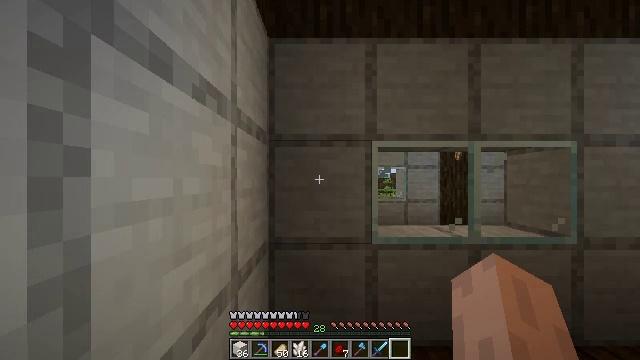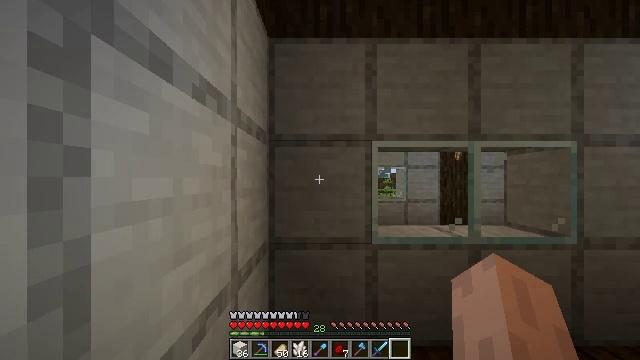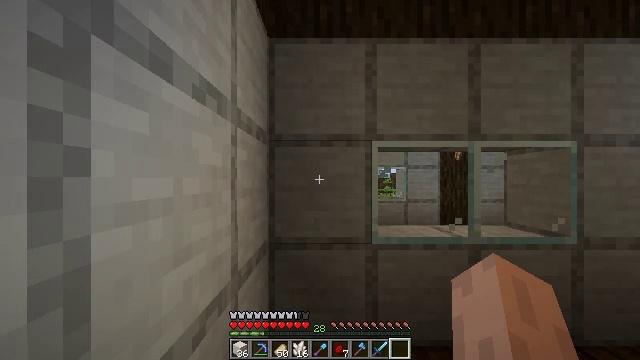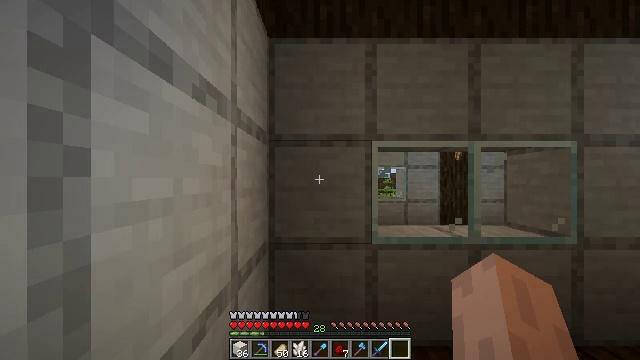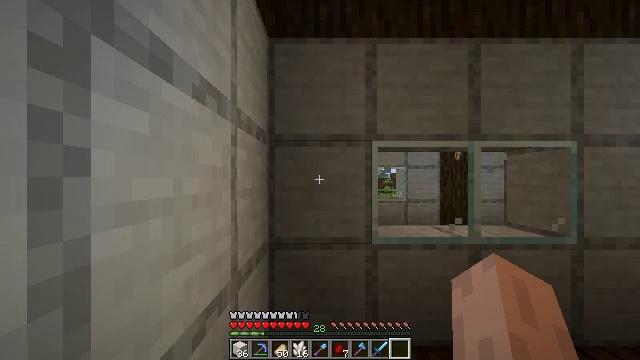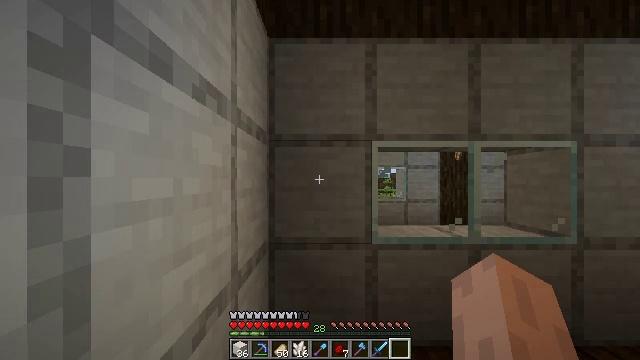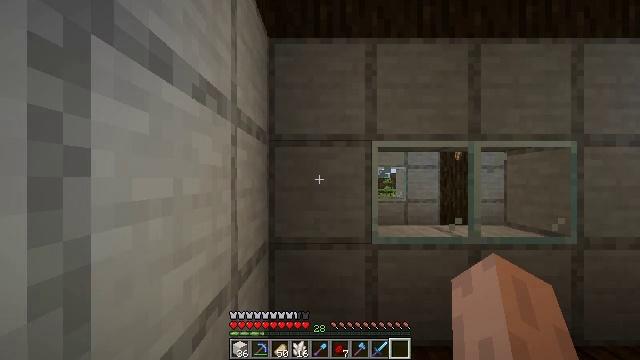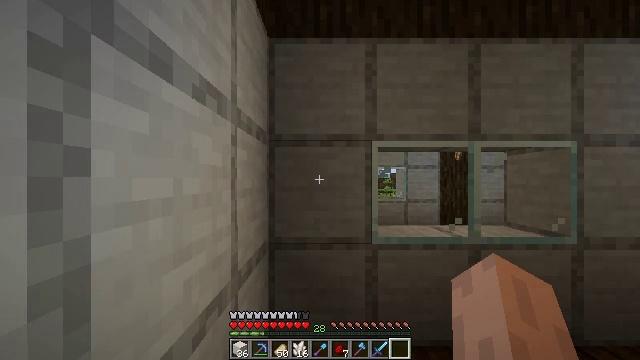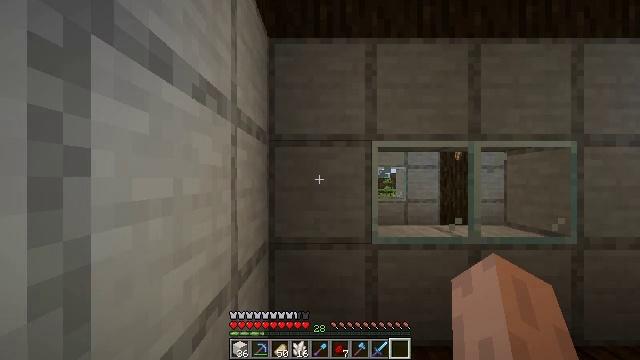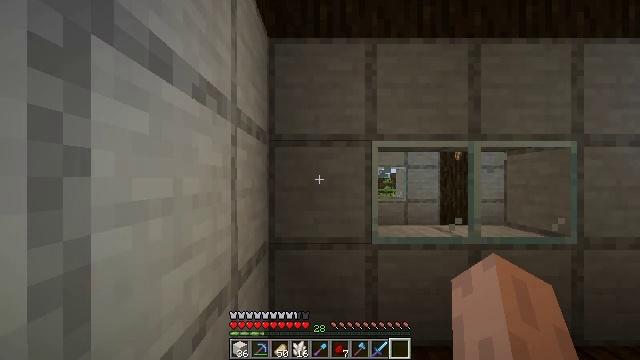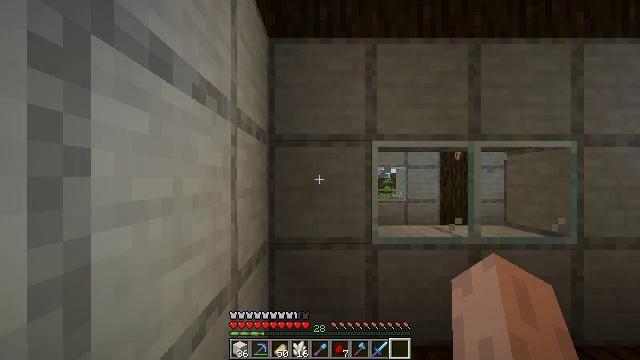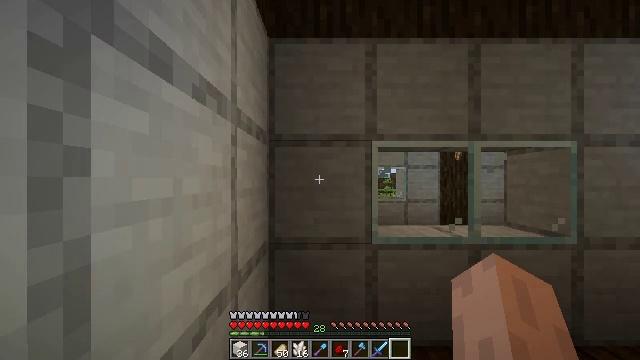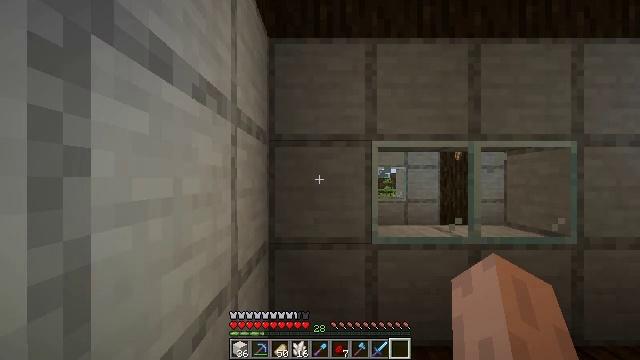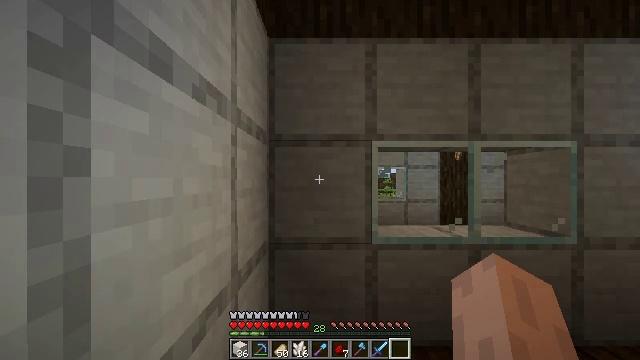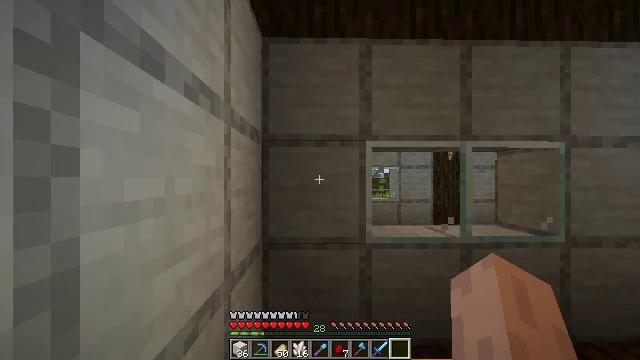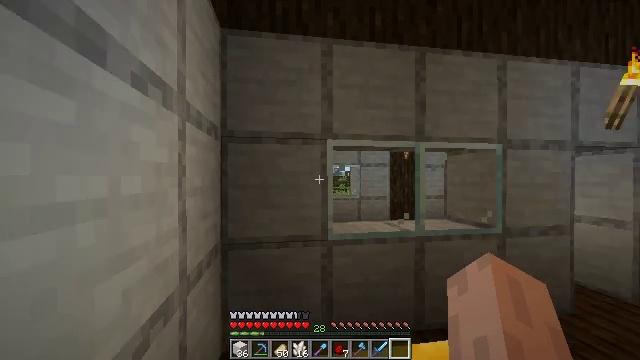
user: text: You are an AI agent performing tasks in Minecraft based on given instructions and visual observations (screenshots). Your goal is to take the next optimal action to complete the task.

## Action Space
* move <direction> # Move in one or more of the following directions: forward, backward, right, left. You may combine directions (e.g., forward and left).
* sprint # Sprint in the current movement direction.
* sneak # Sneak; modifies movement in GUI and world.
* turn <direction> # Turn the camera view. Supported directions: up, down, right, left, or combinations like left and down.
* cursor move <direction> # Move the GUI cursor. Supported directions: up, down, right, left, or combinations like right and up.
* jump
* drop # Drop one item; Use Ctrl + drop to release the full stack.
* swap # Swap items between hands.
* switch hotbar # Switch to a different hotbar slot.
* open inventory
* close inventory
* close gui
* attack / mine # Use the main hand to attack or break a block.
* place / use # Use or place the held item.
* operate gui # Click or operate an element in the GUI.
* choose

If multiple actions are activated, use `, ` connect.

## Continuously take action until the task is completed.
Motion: motion action
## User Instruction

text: Turn cactus into green dye using a furnace.
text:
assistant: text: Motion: no_op
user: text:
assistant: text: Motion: no_op
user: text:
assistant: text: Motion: no_op
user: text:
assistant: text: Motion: no_op
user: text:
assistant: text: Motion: no_op
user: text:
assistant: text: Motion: no_op
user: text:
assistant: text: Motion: no_op
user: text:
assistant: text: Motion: no_op
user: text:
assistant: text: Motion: no_op
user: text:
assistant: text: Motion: no_op
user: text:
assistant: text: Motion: no_op
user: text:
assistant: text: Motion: no_op
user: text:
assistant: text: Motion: no_op
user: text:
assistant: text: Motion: turn right
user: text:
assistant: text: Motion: turn right
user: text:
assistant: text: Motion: turn right
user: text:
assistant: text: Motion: turn right
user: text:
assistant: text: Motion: turn right
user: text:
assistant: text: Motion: turn right
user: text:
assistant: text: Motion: turn right and up
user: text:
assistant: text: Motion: turn right and up
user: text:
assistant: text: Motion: turn right and down
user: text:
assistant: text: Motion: move forward, turn right
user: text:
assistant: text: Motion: move forward
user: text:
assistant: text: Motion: move forward
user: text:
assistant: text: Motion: move forward
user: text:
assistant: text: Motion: move forward
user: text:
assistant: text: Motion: move forward, turn left
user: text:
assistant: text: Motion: move forward, turn left and down
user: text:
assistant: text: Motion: move forward, turn left